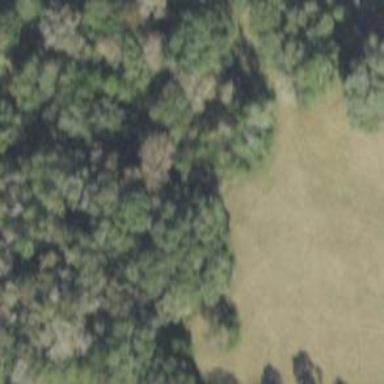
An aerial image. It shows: Mixed woodland area with various types of leaves.